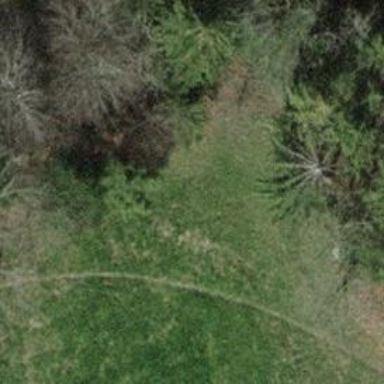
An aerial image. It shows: Track with grass surface categorized as grade4 tracktype.